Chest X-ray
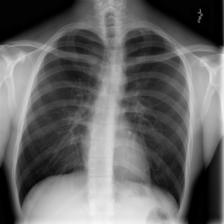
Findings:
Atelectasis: negative
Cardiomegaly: negative
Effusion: negative
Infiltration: negative
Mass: negative
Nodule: negative
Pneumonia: negative
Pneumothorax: negative
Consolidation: negative
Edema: negative
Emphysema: negative
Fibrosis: negative
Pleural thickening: negative
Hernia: negative